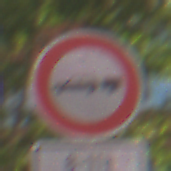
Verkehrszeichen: VerbotPersonenkraftwagenMitAnhaenger
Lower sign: ZeitangabenOhneBeschraenkungAufWochentage2
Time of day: MorningAfternoon
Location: Outdoor (Suburban)
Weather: PartlyCloudy
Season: NotSpecified
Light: Natural